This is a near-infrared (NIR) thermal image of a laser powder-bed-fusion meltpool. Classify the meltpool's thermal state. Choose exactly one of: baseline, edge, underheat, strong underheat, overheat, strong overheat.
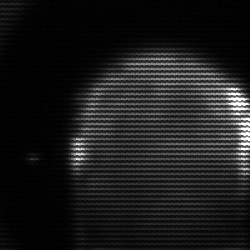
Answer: edge